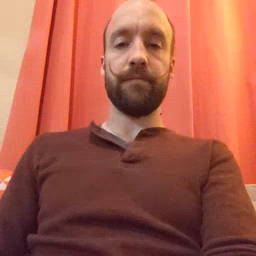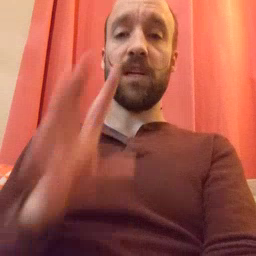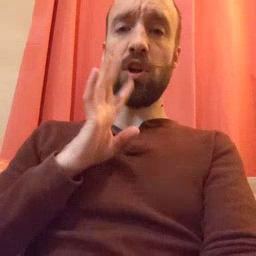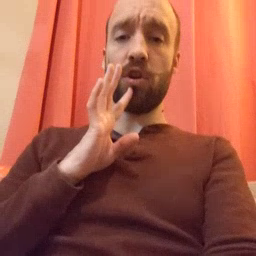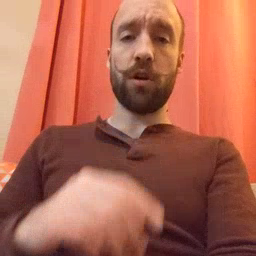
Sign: talk